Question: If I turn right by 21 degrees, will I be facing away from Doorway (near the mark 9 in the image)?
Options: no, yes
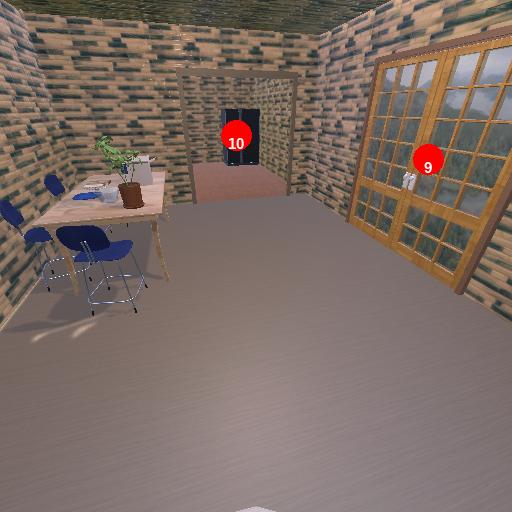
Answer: no